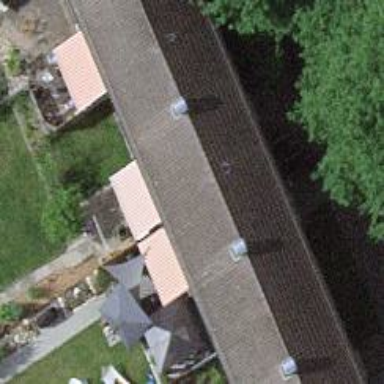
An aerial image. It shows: Gabled house with grey roof.